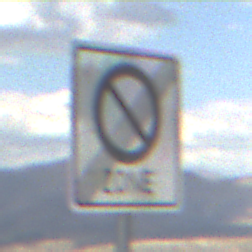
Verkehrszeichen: EndeEingeschraenktesHalteverbotZone
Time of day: Midday
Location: Outdoor (Nature)
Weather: PartlyCloudy
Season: NotSpecified
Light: Natural